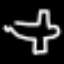
Label: airplane